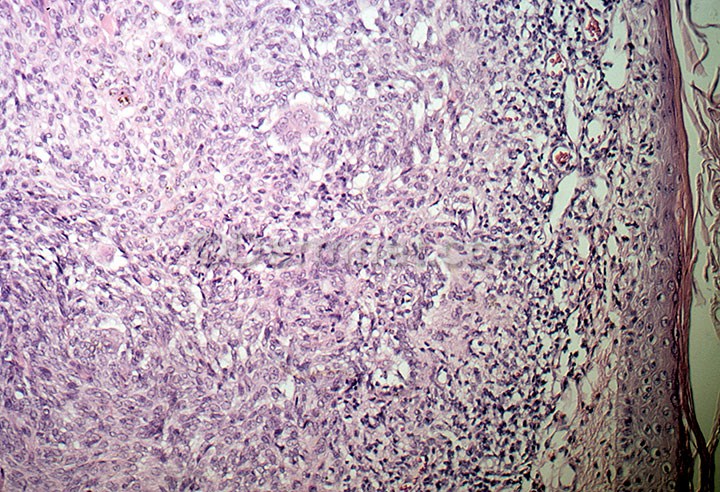
Disease: Actinic Keratosis Basal Cell Carcinoma and other Malignant Lesions